Interaction volume radius: 5 \u00c5
Interaction volume height: 35 \u00c5
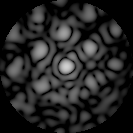
Disorder parameter: 0.5158